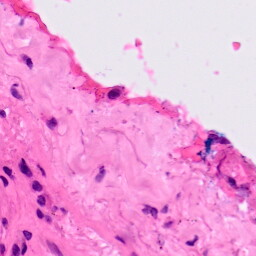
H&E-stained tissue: Lung